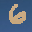
Label: 6